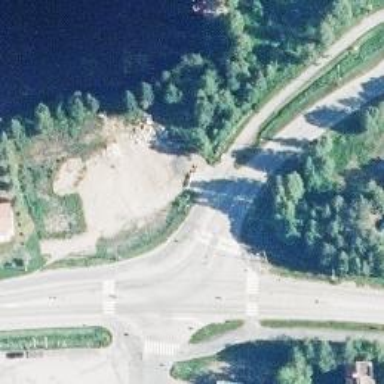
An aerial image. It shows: Island crossing on the road.